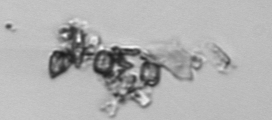
Label: Thalassiosira_TAG_external_detritus